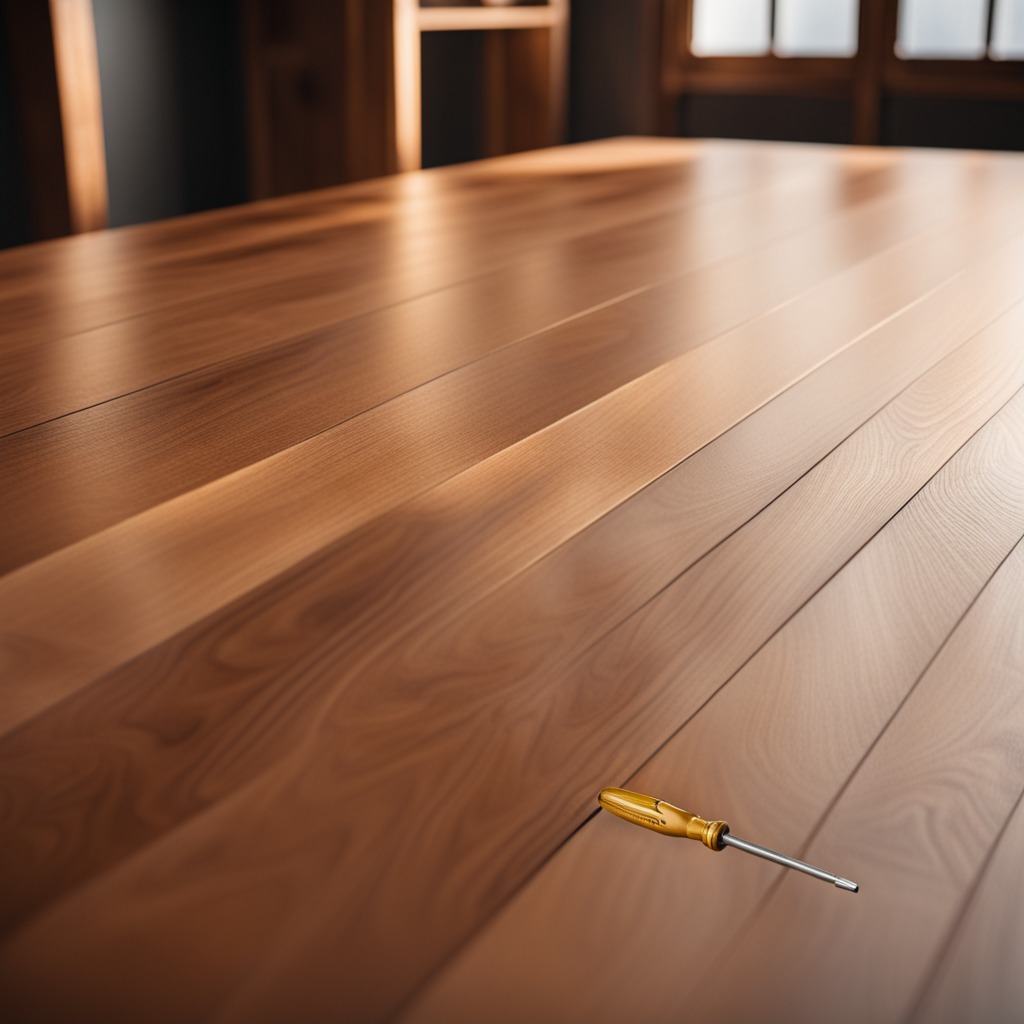
A screwdriver is lying on a wooden table in a carpentry studio.